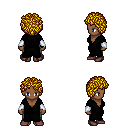
a pixel art fantasy rpg character, female body template, human, dark skin, gray robe, teal pants, blonde curly afro hairstyle, white cloth bracers, maroon shoes, four views (front, back, left, right), 2x2 character sprite sheet, small pixel art, hard edges, no anti-aliasing